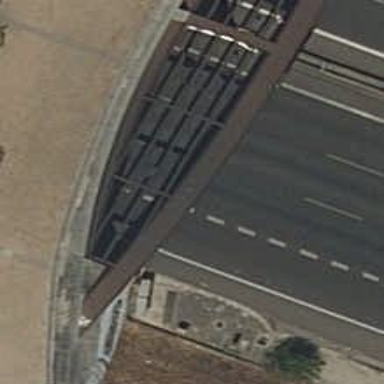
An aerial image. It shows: Motorway tunnel with asphalt surface.